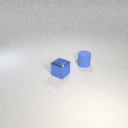
small blue metal cube in front of small blue rubber cylinder